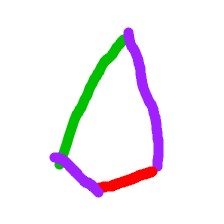
Shape: kite